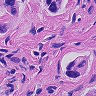
Metastatic tissue present: yes